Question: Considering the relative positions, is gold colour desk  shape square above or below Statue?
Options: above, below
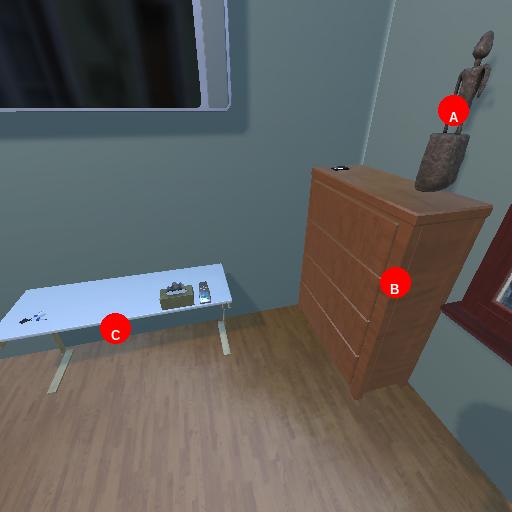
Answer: above